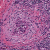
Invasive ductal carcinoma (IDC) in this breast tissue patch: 1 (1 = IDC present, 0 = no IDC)